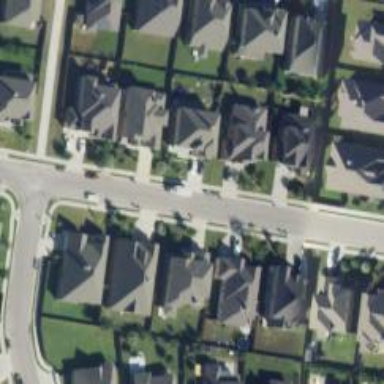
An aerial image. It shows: Smooth asphalt road in residential area.